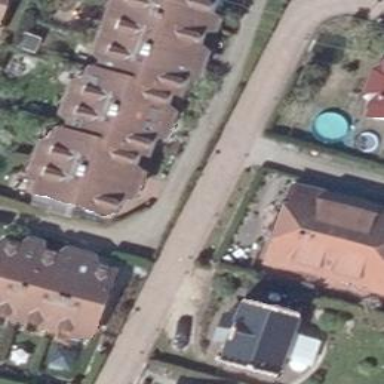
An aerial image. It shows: Residential road.